Из точек $A$ и $B$, находящихся на одной горизонтальной прямой, одновременно бросили два камня с одинаковыми по модулю скоростями $v_{0}=20~м/с$. Один из них полетел по навесной траектории, а другой по настильной и каждый упал в точку старта другого камня. Известно, что угол бросания $\alpha$ камня из точки $A$ составляет $75^{\circ}$ (см. рисунок).
Через какое время после бросания расстояние между камнями станет минимальным? Чему равно это расстояние? Укажите на рисунке положения камней в этот момент.
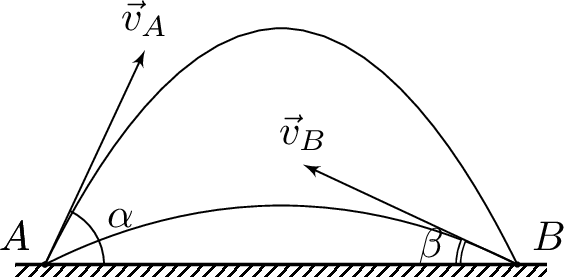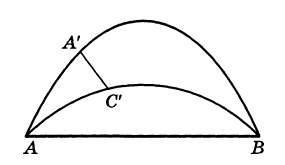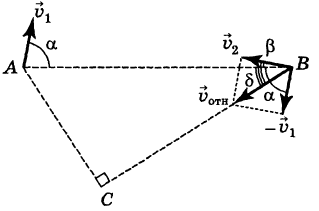
Решение: Рассмотрим полет камня, брошенного из точки $A$.В проекции на вертикальную ось$$v_{0} t\sin \alpha-\frac{g t^{2}}{2}=0,$$откуда время полета$$t=\frac{2 v_{0} \sin \alpha}{g}.$$Расстояние $L$ между точками $A$ и $B$ равно$$L=t v_{0} \cos \alpha=\frac{v_{0}^{2} \sin 2 \alpha}{g}=20~м.$$Поскольку для камня, брошенного из точки $B$, можно аналогичным образом написать$$L=\frac{v_{0}^{2} \sin 2 \beta}{g},$$то мы получим $\sin 2 \alpha=\sin 2 \beta$, и, так как по условию $\alpha \neq \beta$, то $2 \alpha=\pi-2 \beta$, т. e$$\alpha+\beta=\frac{\pi}{2}.$$Далее удобно перейти в систему отсчета, в которой камни движутся равномерно.В качестве тела отсчета выберем камень, вылетевший из точки $A$. Так как $\vec{v}_{1} \perp \vec{v}_{2}$ и $v_{1}=v_{2}=v_{0}$, то вектор $\vec{v}_{отн}$ есть диагональ квадрата, построенного на векторах $\vec{v}_{2}$ и $-\vec{v}_{1}$. Поэтому $v_{отн}=\sqrt{2} v_{0}$.  Из рисунка выше видно, что $A C$ — кратчайшее расстояние между камнями. Найдем его: $\delta=\alpha-45^{\circ}=30^{\circ}$ и, следовательно,$$A C=\frac{1}{2} L=10~м.$$Время, через которое расстояние между камнями станет минимальным, равно$$t_{x}=\frac{A C}{v_{отн} \operatorname{tg} \delta}=\frac{10 \sqrt{3}}{20 \sqrt{2}} \approx 0.61~с.$$Положения камней можно найти параллельным переносом отрезка $A C$ до тех пор, пока его начало и конец не окажутся лежащими на навесной и настильной траекториях камней (см. рисунок ниже), при этом $A^{\prime} C^{\prime}=A C$.
Ответ: $$ t_{x}=\frac{A C}{v_{отн} \operatorname{tg} \delta}=\frac{10 \sqrt{3}}{20 \sqrt{2}} \approx 0.61~с. $$ $$ A C=\frac{1}{2} L=10~м. $$
Темы:
T, Механика, Кинематика, Всероссийские, Относительное движение